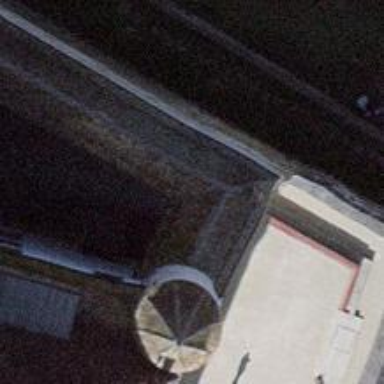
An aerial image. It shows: Footway that passes through building tunnel.